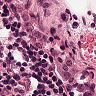
Metastatic tissue present: no